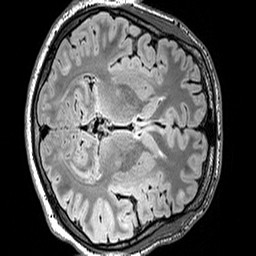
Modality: FLAIR
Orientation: axial
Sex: male
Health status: ill
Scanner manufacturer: siemens
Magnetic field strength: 3 T
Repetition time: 5 s
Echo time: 0.388 s